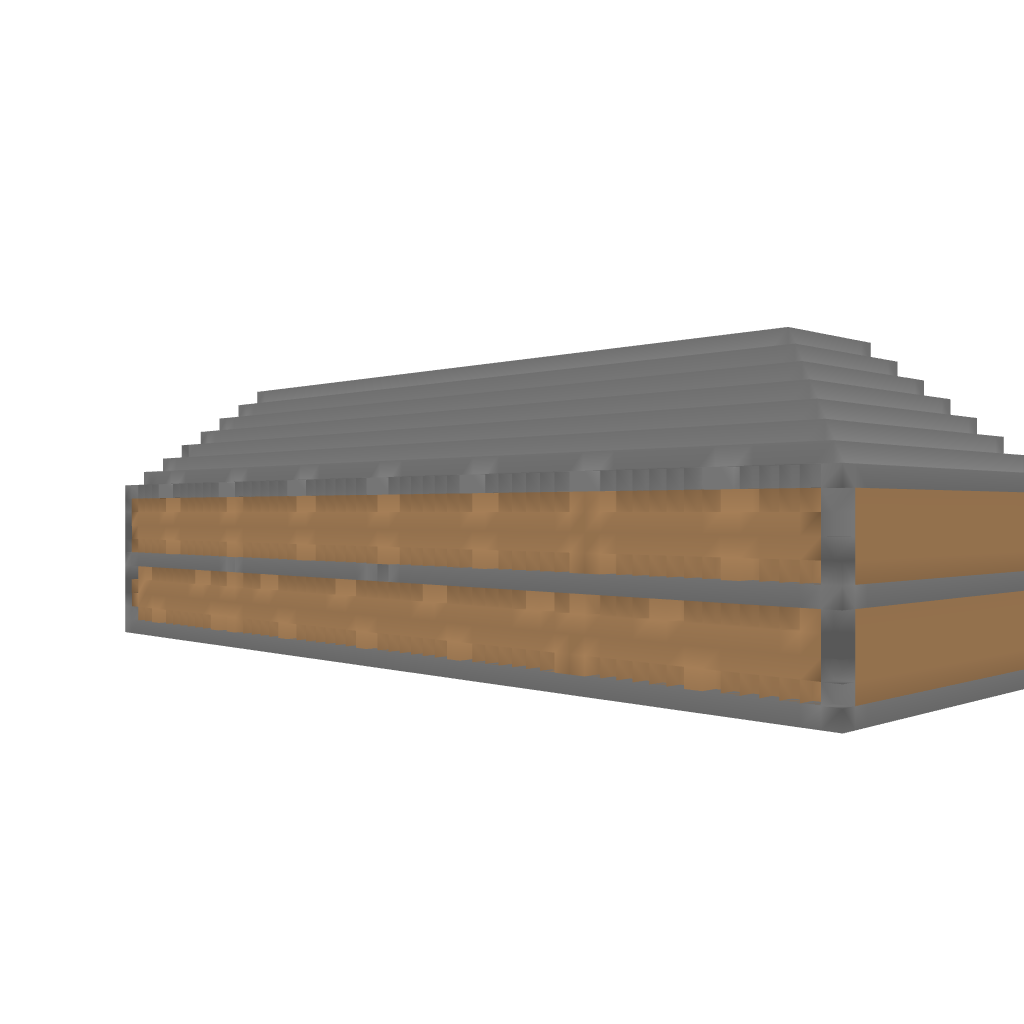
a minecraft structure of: Deluxe Mansion bad low quality